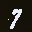
Label: 7